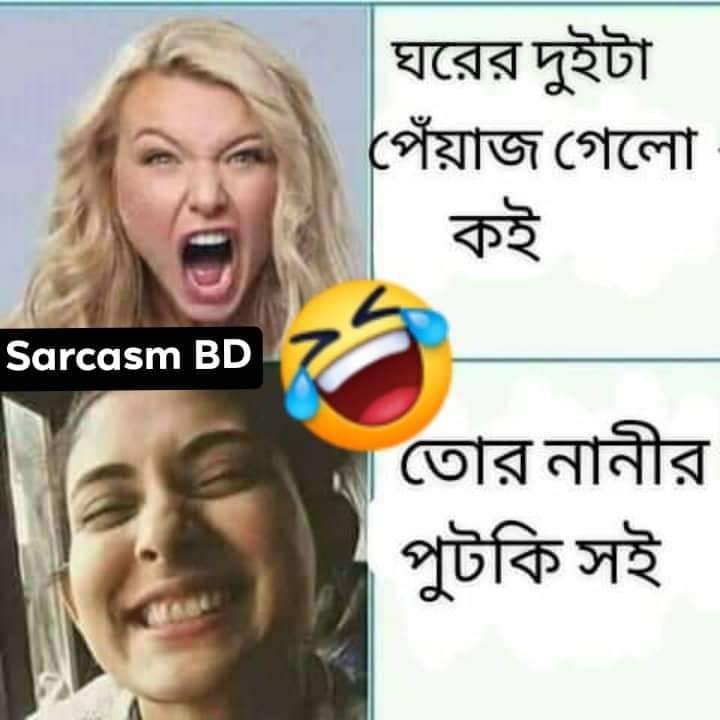
Caption: ঘরের দুইটা পেয়াজ গেলো কই    তোর নানীর পুটকি সই
Label: hate